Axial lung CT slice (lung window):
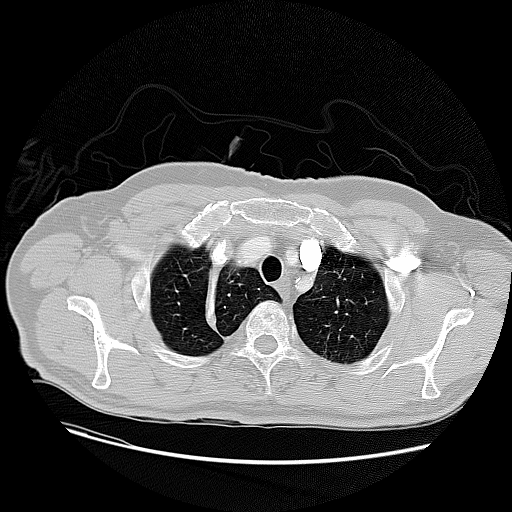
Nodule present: no